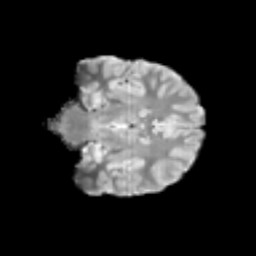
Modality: T2w
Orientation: coronal
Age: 11
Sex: male
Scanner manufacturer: siemens
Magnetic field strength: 3 T
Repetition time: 3.8 s
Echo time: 0.07 s